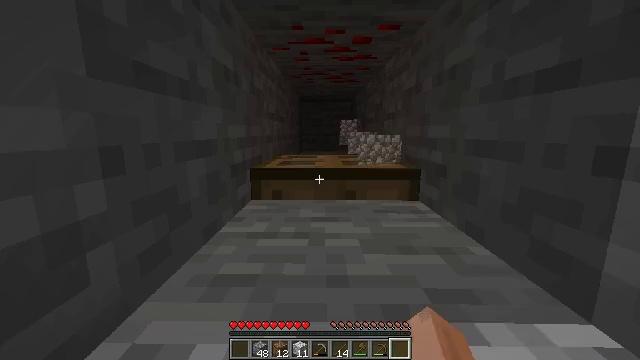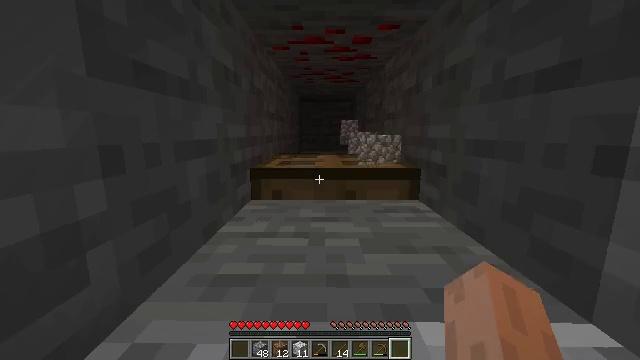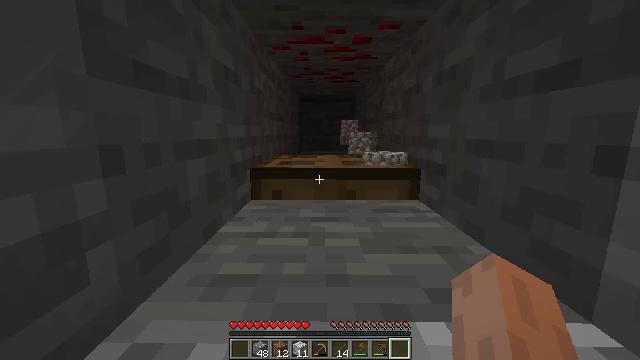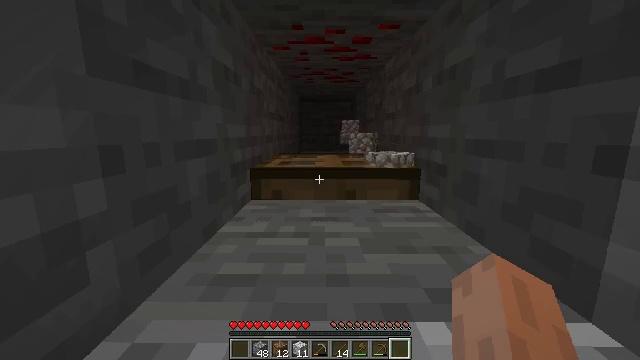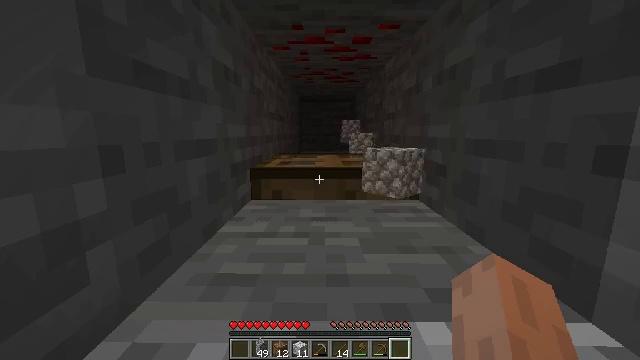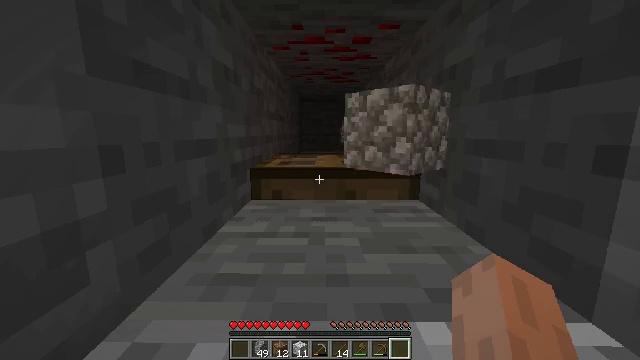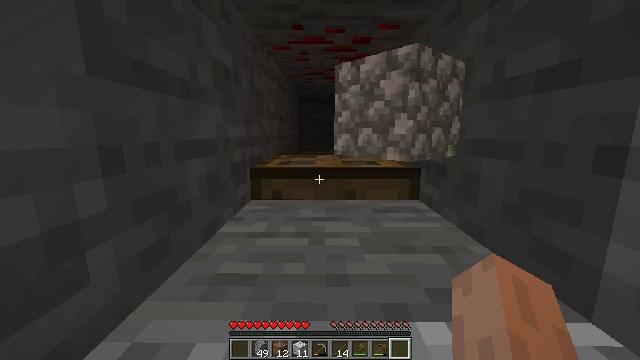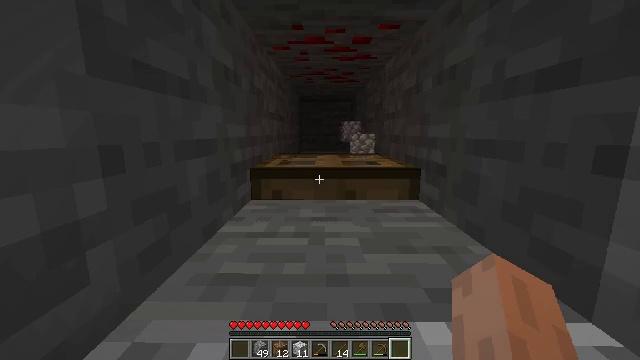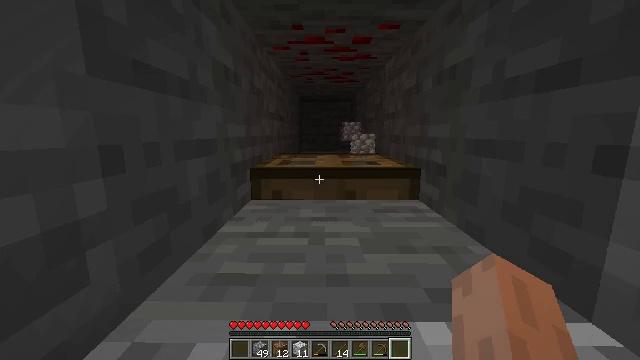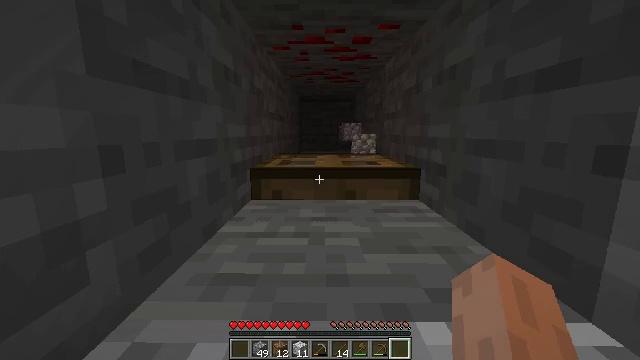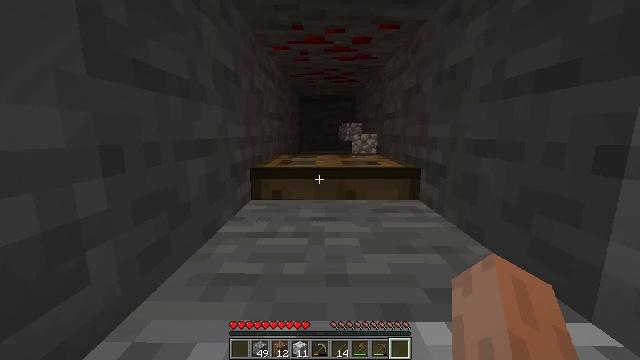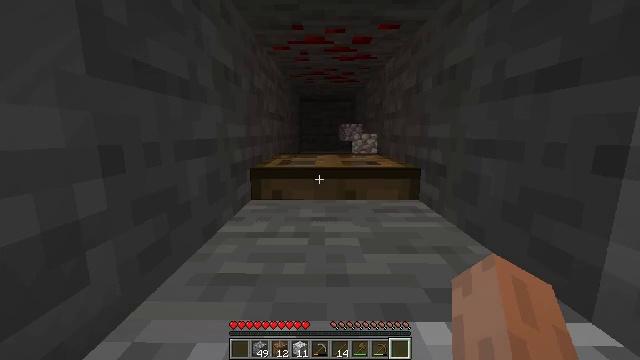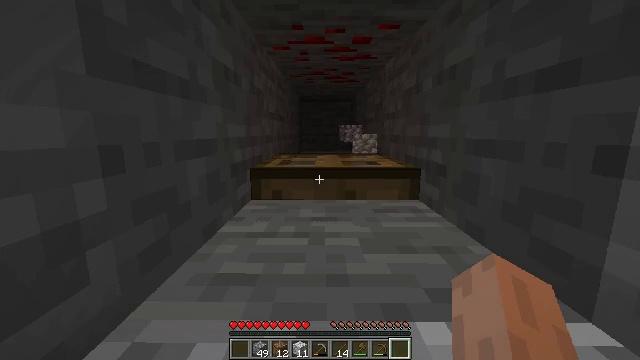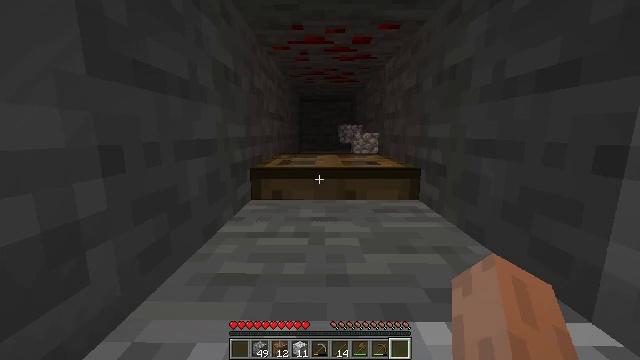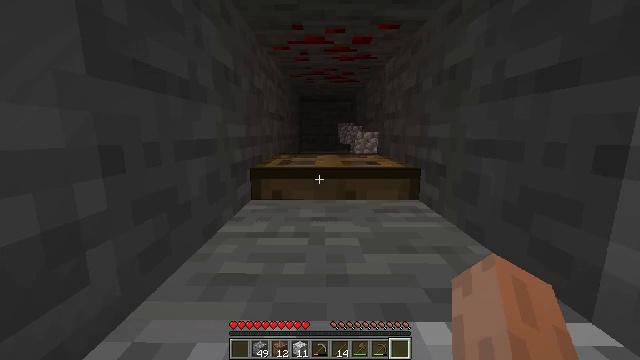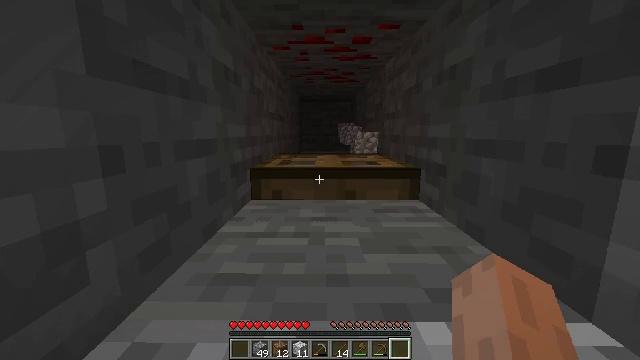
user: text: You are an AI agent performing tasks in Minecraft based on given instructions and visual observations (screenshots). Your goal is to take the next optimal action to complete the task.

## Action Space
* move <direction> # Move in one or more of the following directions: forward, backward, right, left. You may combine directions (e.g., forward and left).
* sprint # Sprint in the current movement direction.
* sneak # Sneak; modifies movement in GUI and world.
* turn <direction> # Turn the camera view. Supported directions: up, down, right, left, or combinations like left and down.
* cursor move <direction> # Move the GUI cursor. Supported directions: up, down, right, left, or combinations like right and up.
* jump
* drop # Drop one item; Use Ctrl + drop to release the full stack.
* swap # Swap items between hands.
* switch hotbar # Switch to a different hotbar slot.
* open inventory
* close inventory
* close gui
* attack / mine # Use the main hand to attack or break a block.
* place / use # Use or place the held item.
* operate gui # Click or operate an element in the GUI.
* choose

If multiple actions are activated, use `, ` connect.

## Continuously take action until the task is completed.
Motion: motion action
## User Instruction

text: Break the oak trapdoor to collect it.
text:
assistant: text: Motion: no_op
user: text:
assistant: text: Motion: no_op
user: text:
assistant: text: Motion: no_op
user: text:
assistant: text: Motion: no_op
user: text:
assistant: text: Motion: no_op
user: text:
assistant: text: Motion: no_op
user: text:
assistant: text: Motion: no_op
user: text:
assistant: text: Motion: no_op
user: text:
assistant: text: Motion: no_op
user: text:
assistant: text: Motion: no_op
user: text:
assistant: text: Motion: no_op
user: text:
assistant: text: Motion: no_op
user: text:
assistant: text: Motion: no_op
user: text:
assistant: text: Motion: no_op
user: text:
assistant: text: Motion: no_op
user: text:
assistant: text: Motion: no_op
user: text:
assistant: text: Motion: no_op
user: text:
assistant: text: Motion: no_op
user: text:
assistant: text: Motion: no_op
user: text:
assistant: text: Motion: no_op
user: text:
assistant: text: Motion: no_op
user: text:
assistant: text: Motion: no_op
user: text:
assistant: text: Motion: no_op
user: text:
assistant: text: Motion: no_op
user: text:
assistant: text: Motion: no_op
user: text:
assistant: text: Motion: no_op
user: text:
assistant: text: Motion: no_op
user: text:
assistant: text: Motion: no_op
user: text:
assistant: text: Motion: no_op
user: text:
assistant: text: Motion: no_op